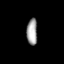
Tissue: lung
Cell type: Endothelial cells
Senescence score: 0.6001
Nuclear area (px): 277
Mean DAPI intensity: 160.495